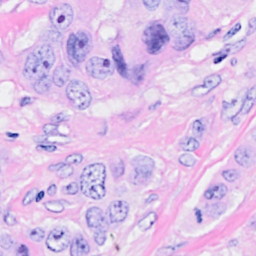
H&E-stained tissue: Breast